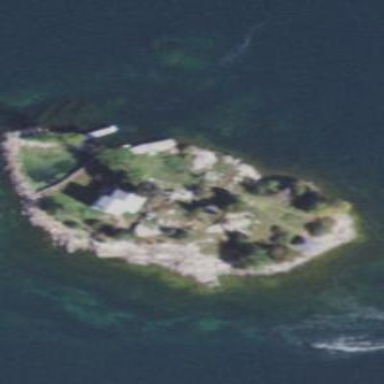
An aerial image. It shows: Islet.